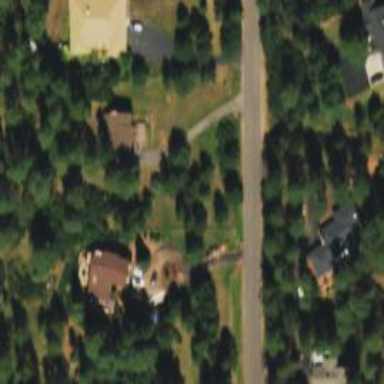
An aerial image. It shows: Driveway.